Interaction volume radius: 5 \u00c5
Interaction volume height: 10 \u00c5
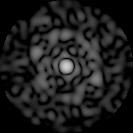
Disorder parameter: 0.8372